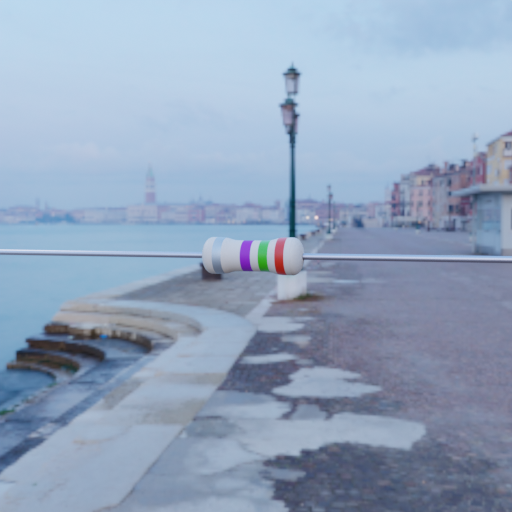
Resistor colour bands (in order): silver, violet, green, red